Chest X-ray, PA view. Patient: 46 years old, sex M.
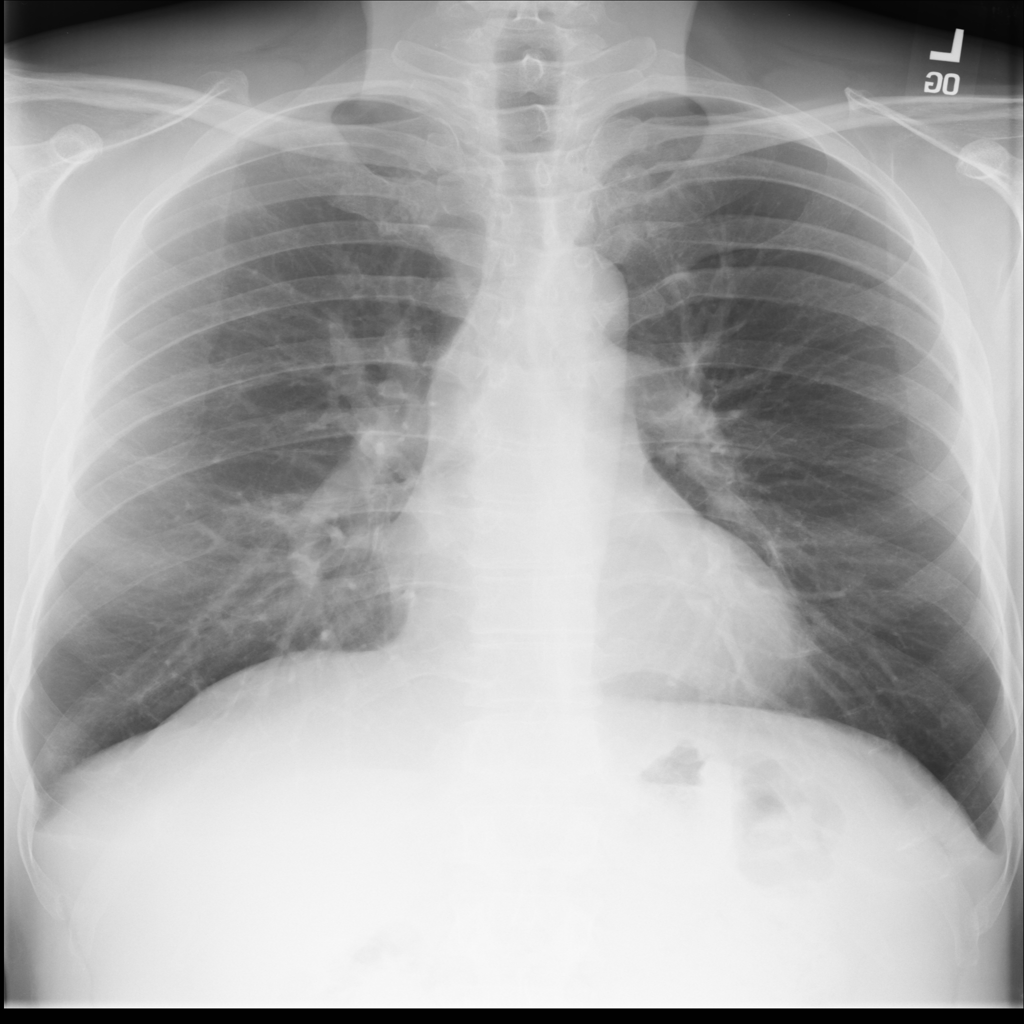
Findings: No Finding